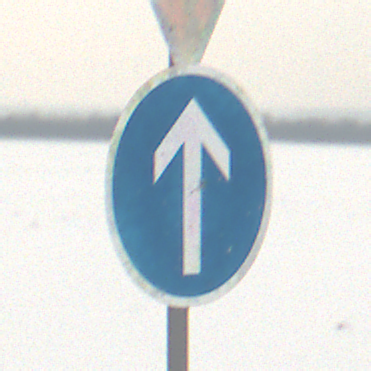
Verkehrszeichen: VorgeschriebeneFahrtrichtungGeradeaus
Zusatzzeichen oben: VorfahrtGewaehren
Umgebung: Outdoor, Nature
Tageszeit: MorningAfternoon
Wetter: Overcast
Licht: Natural
Jahreszeit: Winter
Kontrast: LowContrast